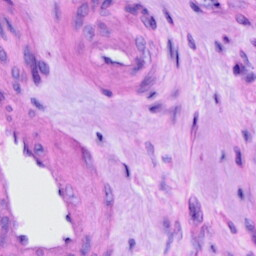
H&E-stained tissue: Cervix